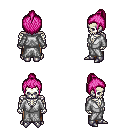
a pixel art fantasy rpg character, male body template, skeleton, white robe, robe skirt, pink short topknot hairstyle, metal boots, four views (front, back, left, right), 2x2 character sprite sheet, small pixel art, hard edges, no anti-aliasing